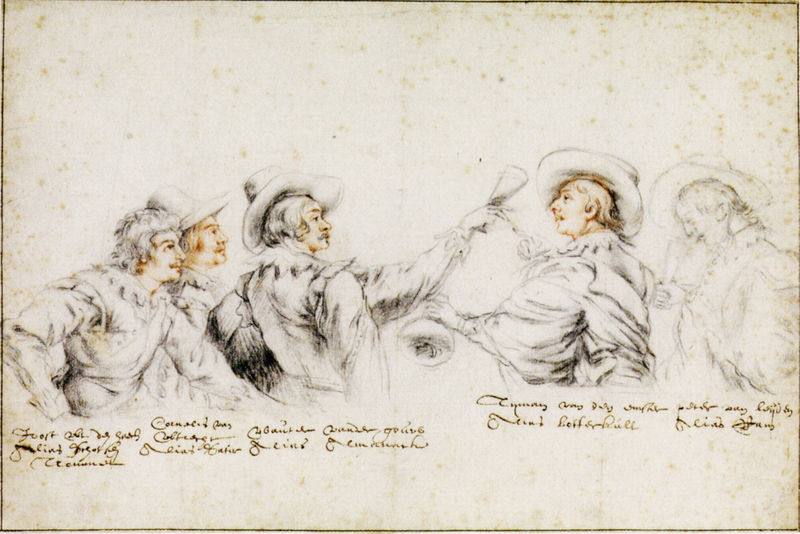
Titel: Porträts der Künstlergemeinschaft 'Bentvueghels' in Rom mit beigegebenen Namen
Standort: Rotterdam
Institution: Museum Boijmans Van Beuningen
Schlagwörter: gruppe, hand, haut, mann, schatten, weiß, gelb, menschen, ocker, braun, finger, frankreich, frisur, frisuren, glas, grau, haar, hut, hüte, kreide, männer, nase, ohr, orange, profil, schwarz, skizze, stirn, stützen, szene, zeichnung, blick, beige, herren, malerei, bart, blond, bärte, gelage, gesichter, gläser, jung, profile, schnurrbart, augen, barock, blicke, falten, kleidung, kragen, ärmel, bild, gesten, hals, hände, auge, haare, blatt, locken, ohren, krug, farbig, schrift, papier, man, studie, hellbraun, grafik, graphik, schnäuzer, nasen, inschrift, aufstützen, gruppen, photographie, tulpe, gefäß, buch, kohle, porträts, druck, schraffur, schwarzweiß, text, buchstaben, koloriert, schraffiert, bleistift, beutel, entwurf, namen, schatteirung, rolle, flecken, karaffe, spritzen, champagner, hellgrau, durchsichtig, plan, schriftrolle, geldbeutel, vorlage, skizzen, rötel, entwicklung, texte, handschrift, hau, dokument, coloriert, stockflecken, gießen, bewegungen, skizzenblatt, shcwarz, hare, musketiere, rötelzeichnung, provokation, verwegen, buhcstaben, kurrentschrift, beleidigung, gesihcter, kjnöpfe, kutkrempe, zecherei